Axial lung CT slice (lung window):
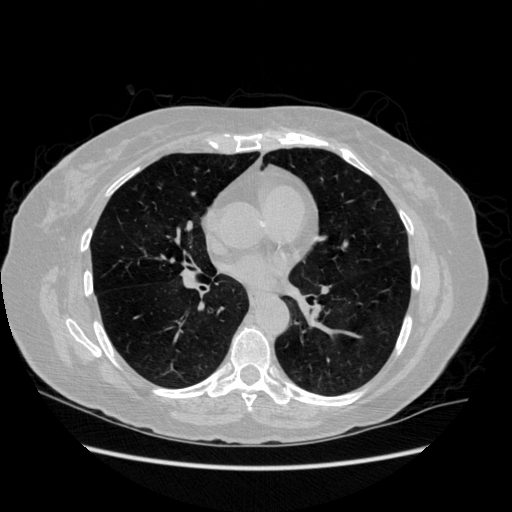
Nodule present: no